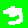
Digit: 3